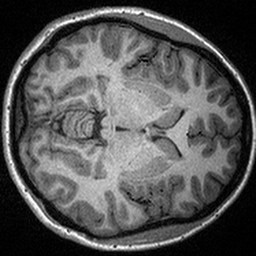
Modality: T1w
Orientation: axial
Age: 22
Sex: female
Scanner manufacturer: siemens
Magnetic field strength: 3 T
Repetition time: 2.3 s
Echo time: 0.00298 s